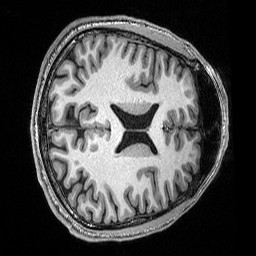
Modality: T1w
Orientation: axial
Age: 32
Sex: male
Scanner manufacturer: siemens
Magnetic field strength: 3 T
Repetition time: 2.53 s
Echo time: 0.0033 s